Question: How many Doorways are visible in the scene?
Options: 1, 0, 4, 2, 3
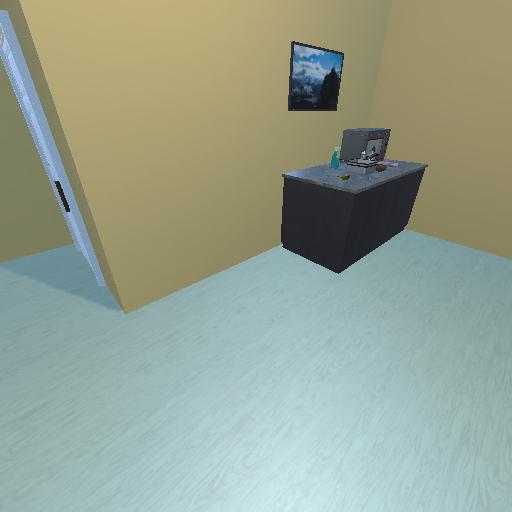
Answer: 1